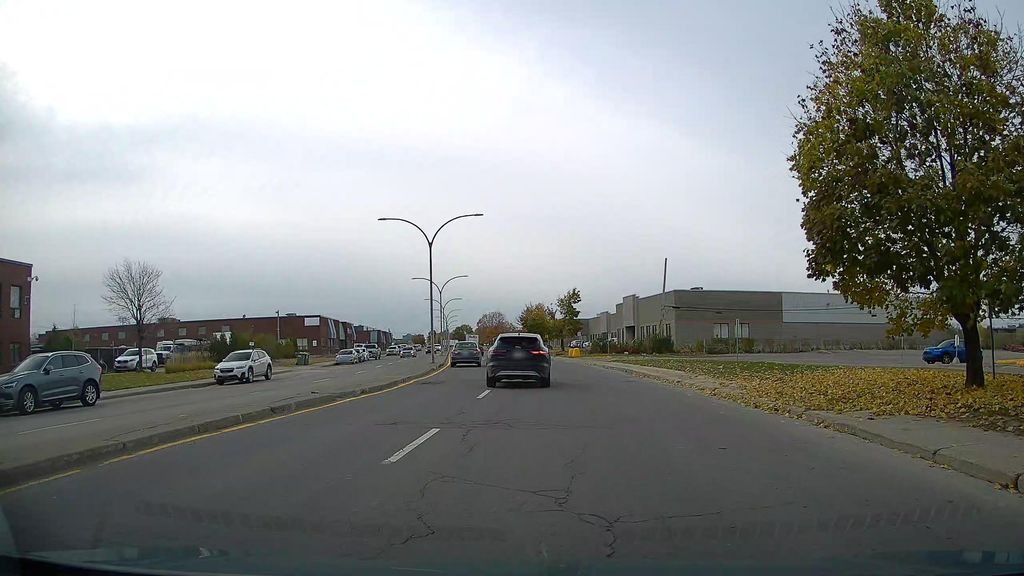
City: montreal